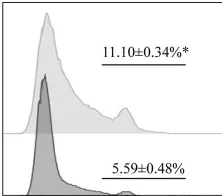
Funiculitis.
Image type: radiology (ct)